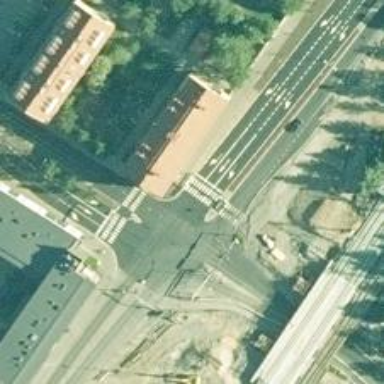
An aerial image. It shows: Cycleway.